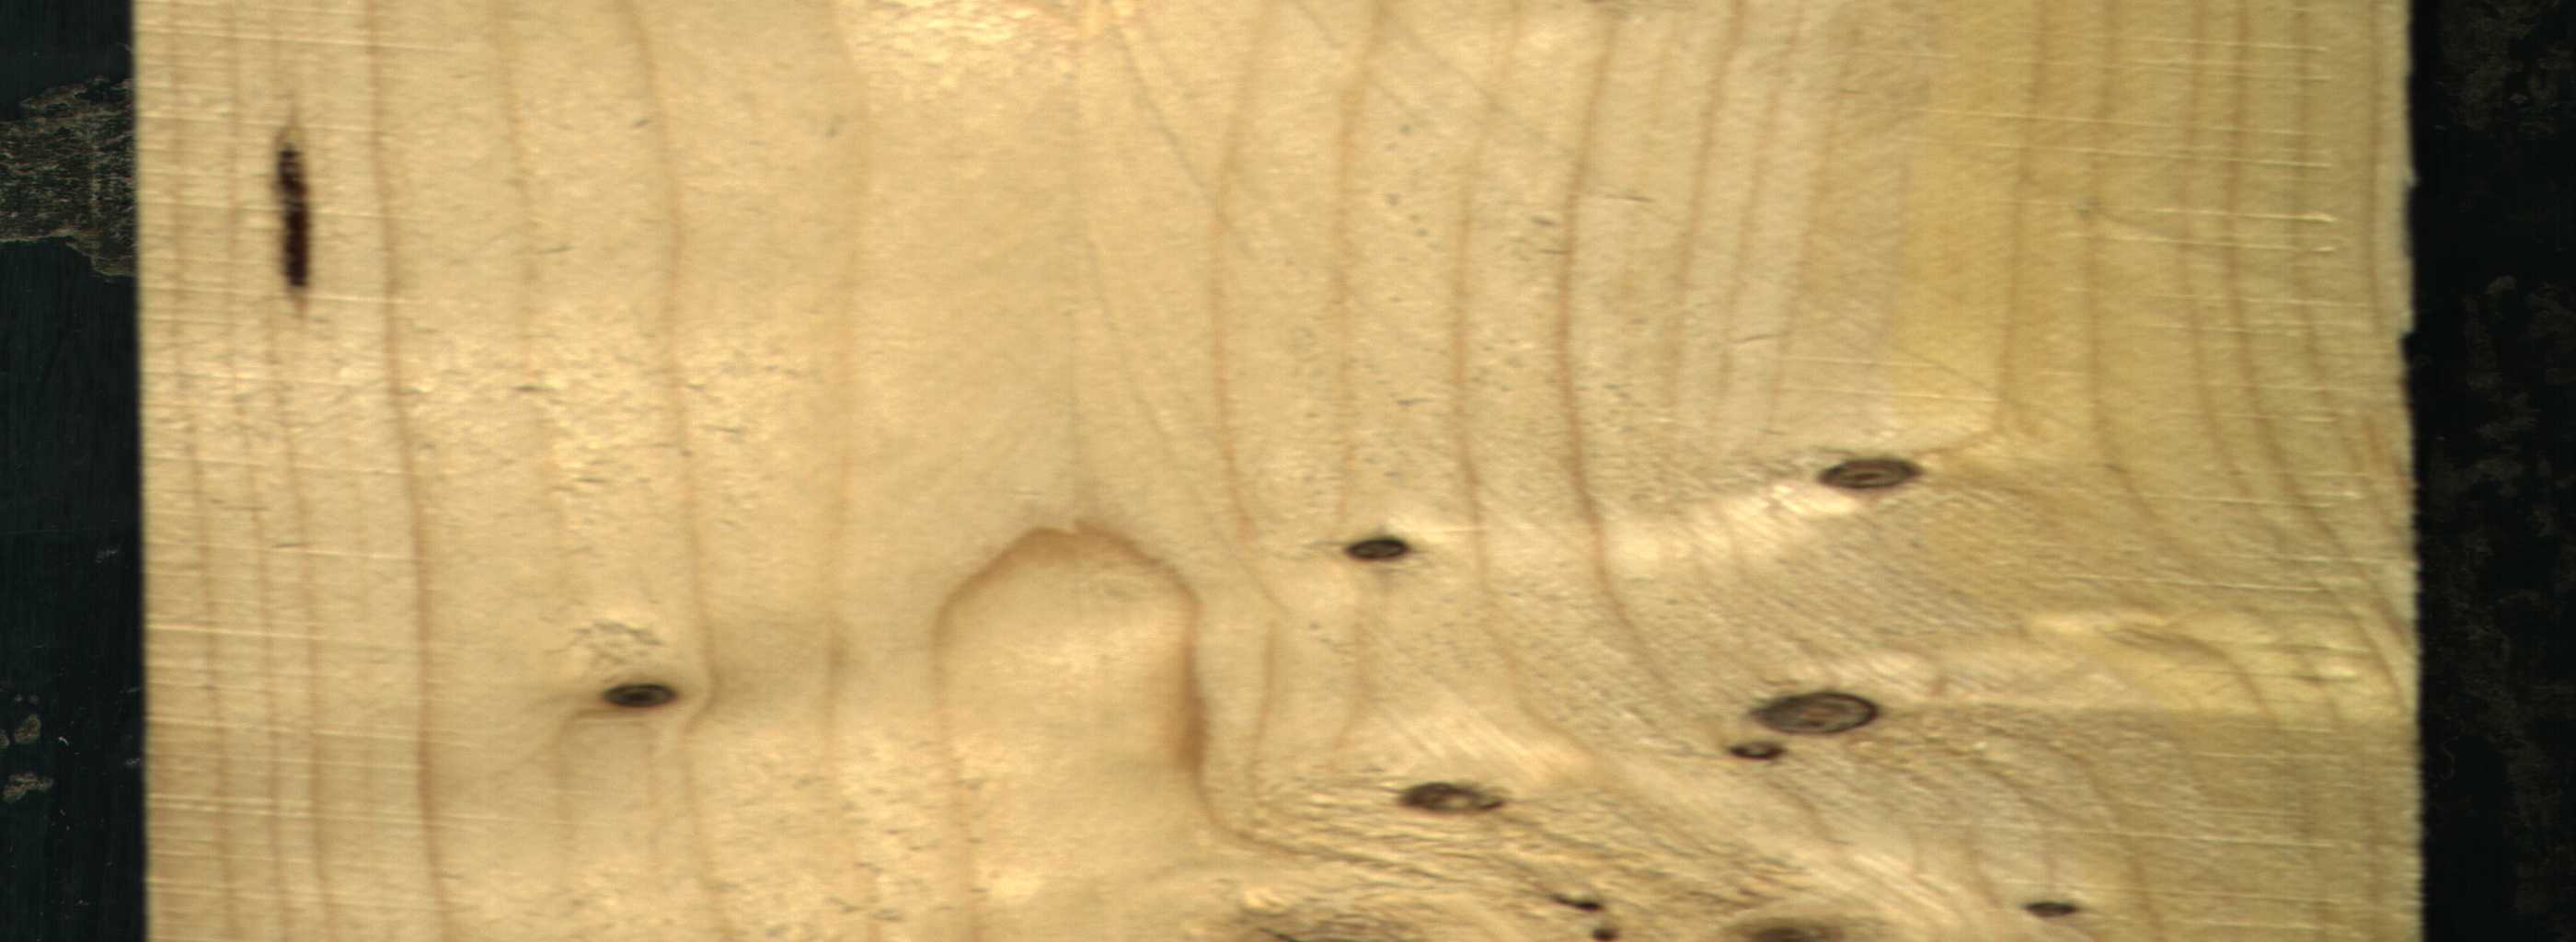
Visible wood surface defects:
resin
Dead_Knot
Dead_Knot
Dead_Knot
Dead_Knot
Dead_Knot
Live_Knot
Live_Knot
Live_Knot
Live_Knot